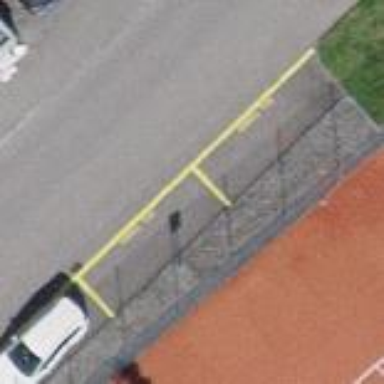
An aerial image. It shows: Parking lane.